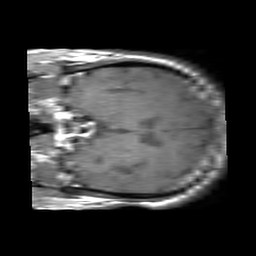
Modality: T1w
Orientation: coronal
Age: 57
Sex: male
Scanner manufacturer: philips
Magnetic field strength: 3 T
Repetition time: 0.5639 s
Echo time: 0.01 s